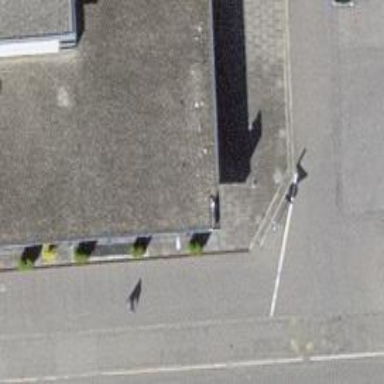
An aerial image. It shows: Restaurant.